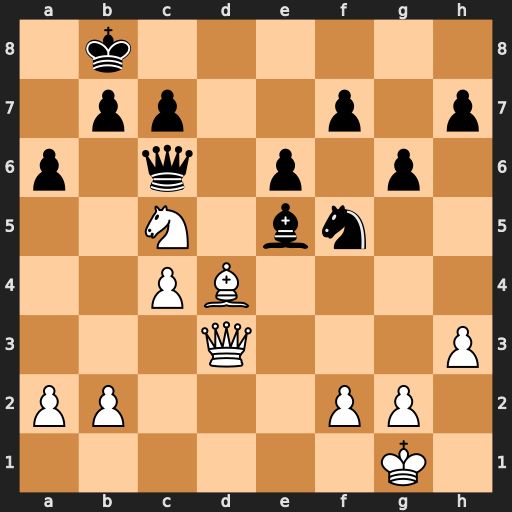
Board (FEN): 1k6/1pp2p1p/p1q1p1p1/2N1bn2/2PB4/3Q3P/PP3PP1/6K1
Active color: w
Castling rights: -
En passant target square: -
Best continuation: Bxe5 Qxc5 Qd8+ Ka7 Bxc7